Question: The following is the Makefile i use. All is well, except for .o should be created in obj/ directory and it's not.
What am i doing wrong please?

After making sure that
- - -
When 'make' is ran, i see
'''
g++ -pedantic -Wall -c src/a.cpp -o /Users/me/Dropbox/dev/c++/hott/obj/src/a.o
'''
when it should be
'''
g++ -pedantic -Wall -c src/a.cpp -o /Users/me/Dropbox/dev/c++/hott/obj/a.o
'''
: Nothing seems to change when hardcoding path and not relying on 'pwd' resolution
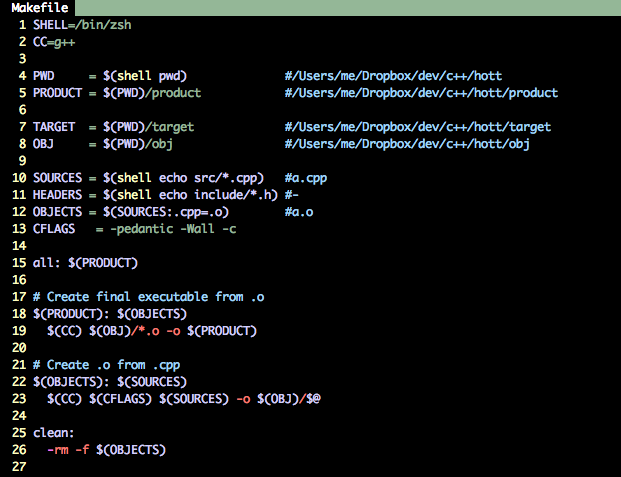
Answer: If you use '-o' you have to specify the filename, not just the output path. Try:
'''
$(CC) $(FLAGS) $(SOURCES) $(OBJ)/$@
'''
This question may help, too:
- <URL>
Also, you may want to call 'FLAGS' something like 'CFLAGS', meaning "the flags for compilation".
---
Note that you are not using make efficiently, because you are always recompiling all your .o files from your .cpp files. You should instead use a <URL>
'''
%.o : %.c
$(CC) -c $(CFLAGS) $(CPPFLAGS) $< -o $@
'''
You could edit this to include '$(OBJ)' before the '$@'.